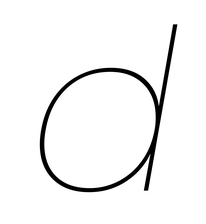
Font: Poppins-ThinItalic